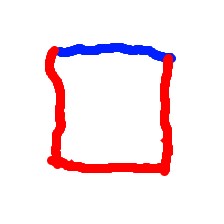
Shape: square